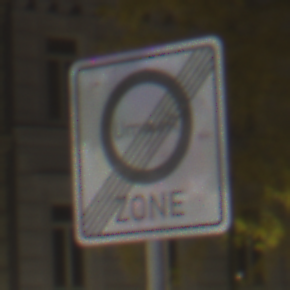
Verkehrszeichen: EndeUmweltzone
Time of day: Night
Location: Outdoor (Urban)
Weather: Clear
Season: NotSpecified
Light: Artificial